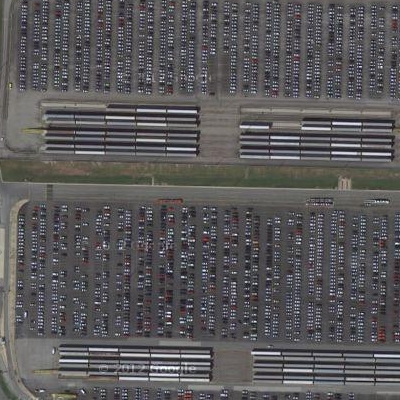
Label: gParking